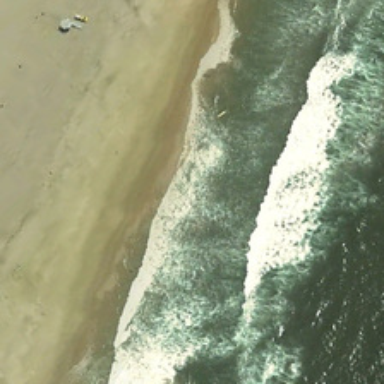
An ocean with white waves is near a yellow beach .